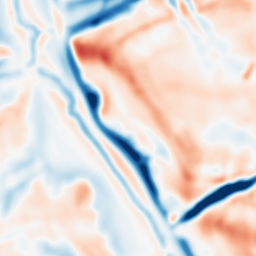
Category: multiscale
Decomposition family: dog
Decomposition parameters: sigma_low: 3
sigma_high: 10
Upsampling method: bilinear
Upsampling parameters: scale: 4
Upsampling scale: 4